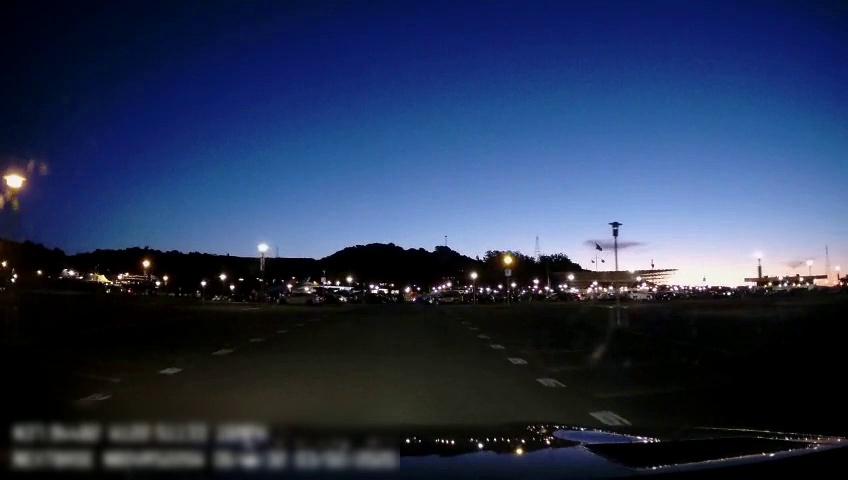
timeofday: Night
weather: Other
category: Drivable Space
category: Vehicles | SUV
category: Vehicles | Truck
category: Vehicles | SUV
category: Vehicles | Car
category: Vehicles | SUV
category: Vehicles | SUV